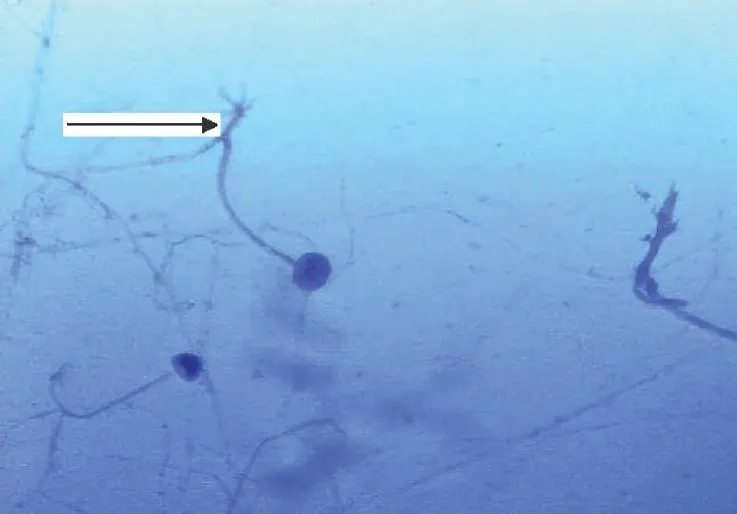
Smear of sinus mucosal culture showing branching aseptate hyphae (arrow) suggestive of Rhizopus species (Lactophenol blue Calcofluor stain).
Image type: pathology (h&e)